Field crop: maize
Growth stage: 2
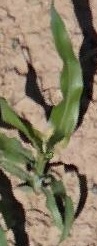
Species: maize